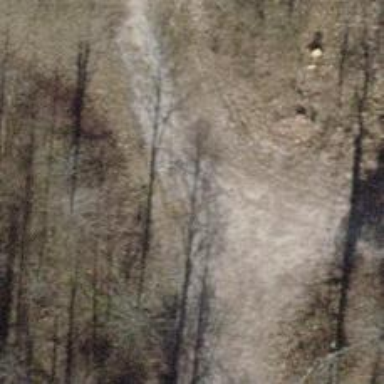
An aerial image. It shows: Compacted track road with grade3 tracktype.